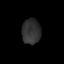
Tissue: prostate
Cell type: T cells
Senescence score: 0.884
Nuclear area (px): 464
Mean DAPI intensity: 48.599